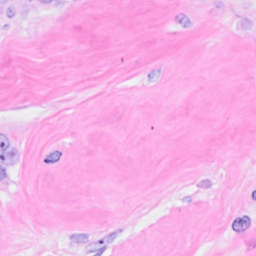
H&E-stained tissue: Breast